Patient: sex M, age 34
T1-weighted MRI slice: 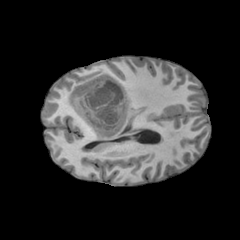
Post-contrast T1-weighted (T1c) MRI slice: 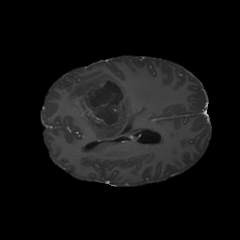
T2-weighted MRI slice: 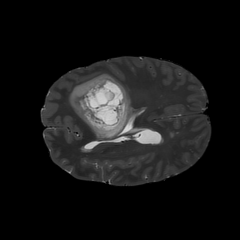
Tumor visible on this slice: yes
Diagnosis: Astrocytoma, IDH-mutant
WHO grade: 4